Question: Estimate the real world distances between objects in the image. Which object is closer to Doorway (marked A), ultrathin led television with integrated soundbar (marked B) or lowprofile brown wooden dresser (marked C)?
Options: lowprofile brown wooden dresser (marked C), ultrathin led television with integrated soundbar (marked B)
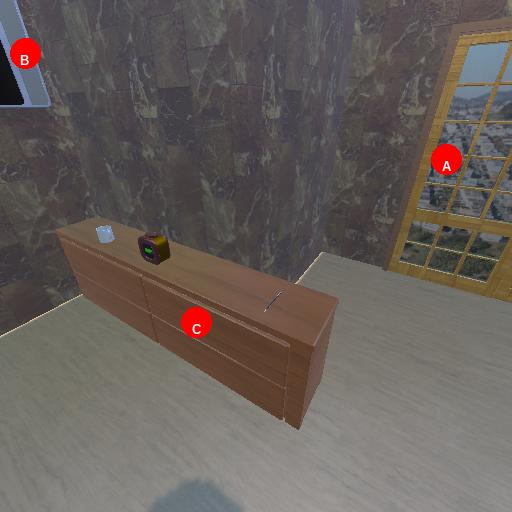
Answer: lowprofile brown wooden dresser (marked C)